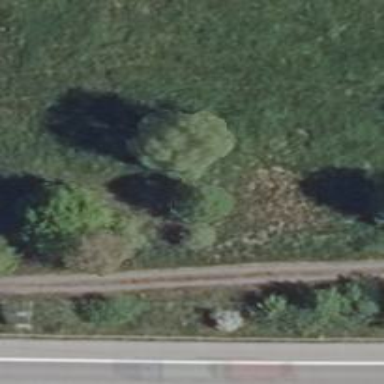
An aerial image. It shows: Deciduous tree with broadleaved leaves.